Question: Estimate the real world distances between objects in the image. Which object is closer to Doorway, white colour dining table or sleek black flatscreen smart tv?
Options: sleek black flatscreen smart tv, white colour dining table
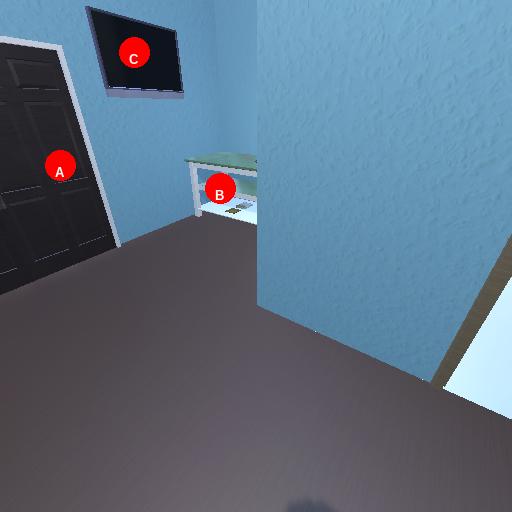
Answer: sleek black flatscreen smart tv